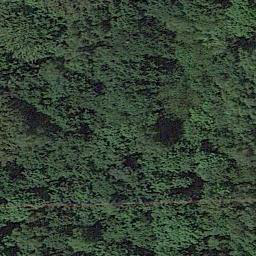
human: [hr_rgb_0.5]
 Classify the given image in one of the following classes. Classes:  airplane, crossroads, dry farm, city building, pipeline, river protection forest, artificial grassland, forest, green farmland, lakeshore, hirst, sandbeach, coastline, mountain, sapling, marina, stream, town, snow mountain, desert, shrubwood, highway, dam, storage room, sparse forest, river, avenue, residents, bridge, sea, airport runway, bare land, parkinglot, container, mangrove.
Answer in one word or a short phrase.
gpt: forest